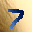
Label: 7